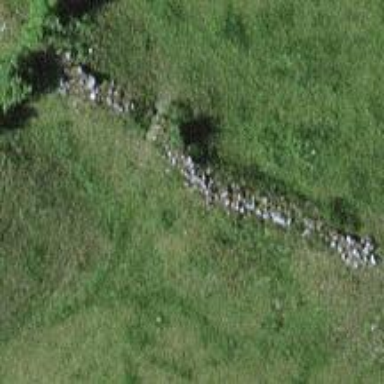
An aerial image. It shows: Dry stone wall barrier.